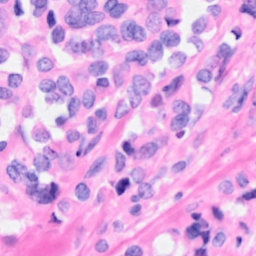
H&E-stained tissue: Breast